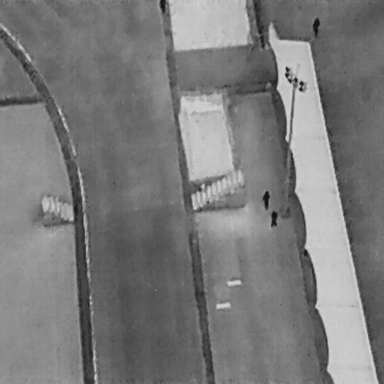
There are four People in the infrared image.